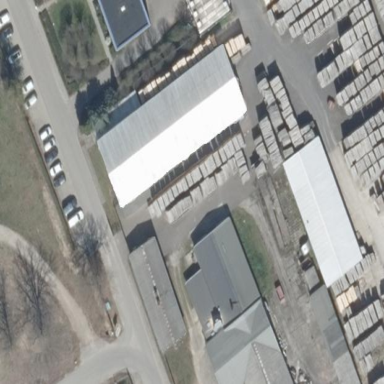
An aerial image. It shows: Industrial building.